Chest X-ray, AP view. Patient: 43 years old, sex M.
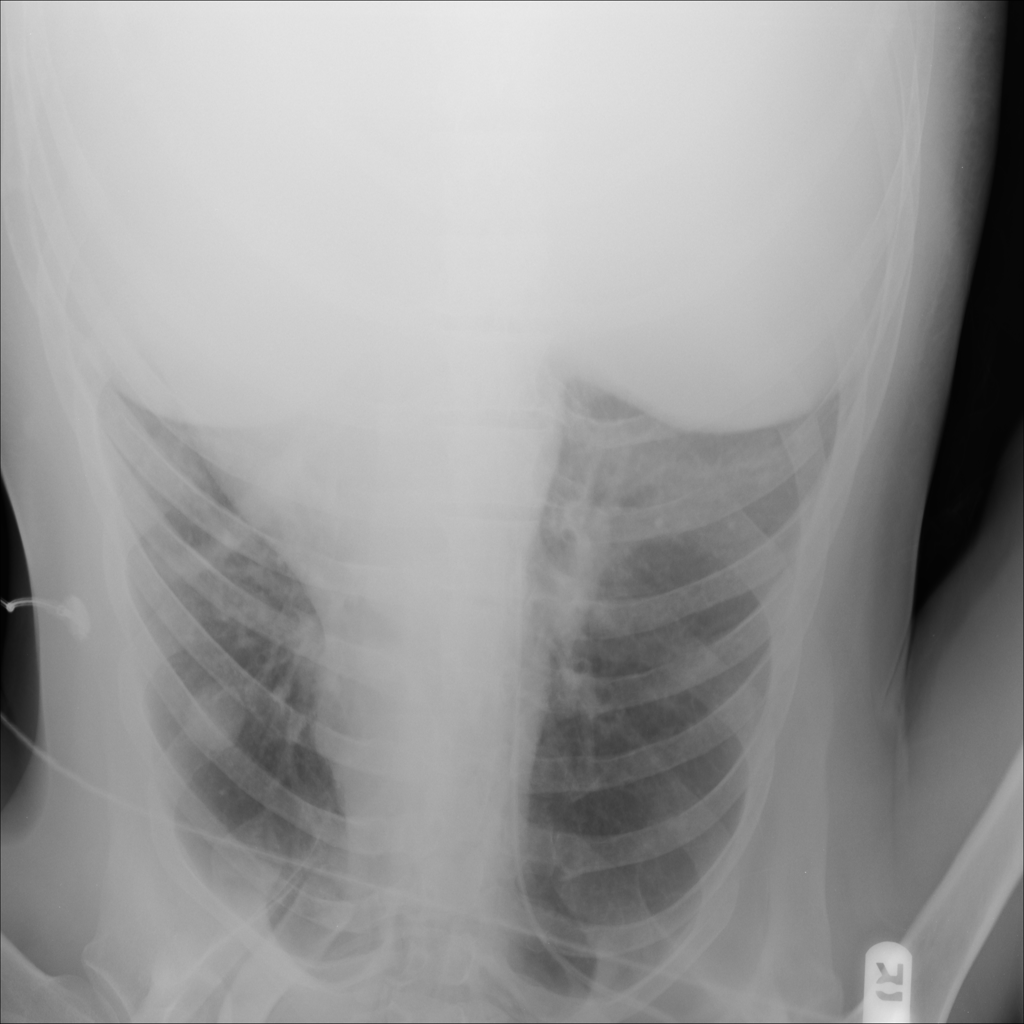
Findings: No Finding